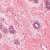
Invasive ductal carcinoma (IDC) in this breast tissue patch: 0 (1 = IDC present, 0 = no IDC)